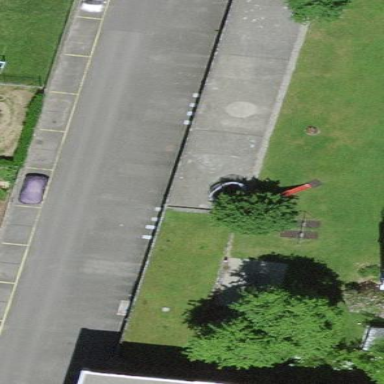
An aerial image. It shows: Garage building.